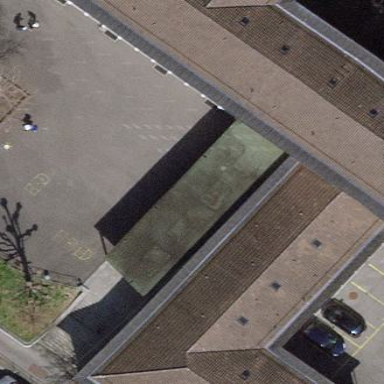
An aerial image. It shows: School building.